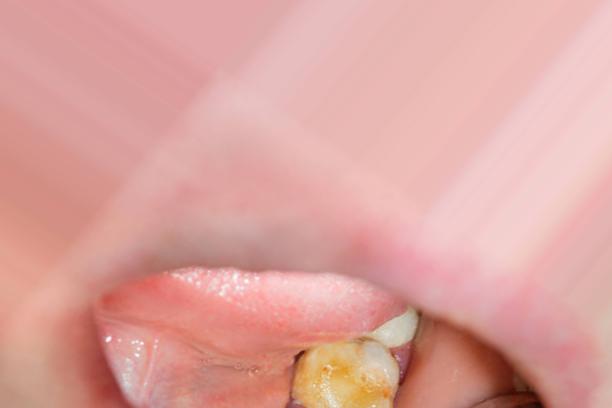
Condition: Caries